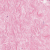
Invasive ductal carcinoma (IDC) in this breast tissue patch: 0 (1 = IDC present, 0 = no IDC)